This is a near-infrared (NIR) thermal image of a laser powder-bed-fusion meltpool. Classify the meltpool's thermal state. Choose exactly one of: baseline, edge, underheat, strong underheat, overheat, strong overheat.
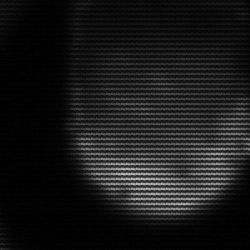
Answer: edge